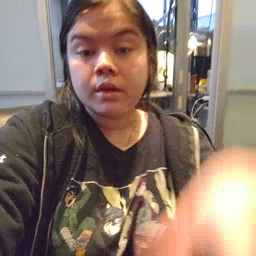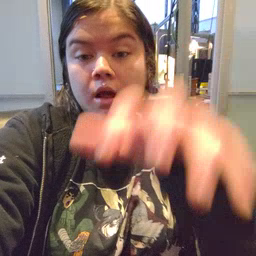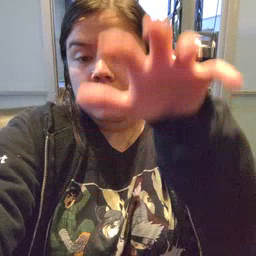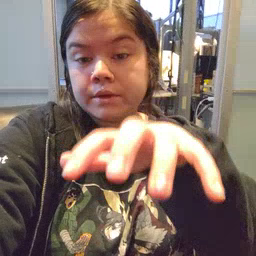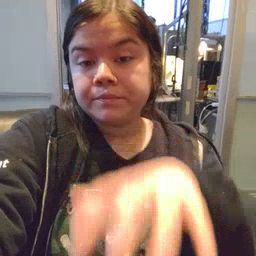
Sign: alligator